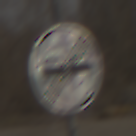
Verkehrszeichen: EndeUeberholverbot
Umgebung: Outdoor, Nature
Tageszeit: MorningAfternoon
Wetter: PartlyCloudy
Licht: Natural
Jahreszeit: Winter
Kontrast: MediumContrast